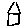
Label: house